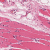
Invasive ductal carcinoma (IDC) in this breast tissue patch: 0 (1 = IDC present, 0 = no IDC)